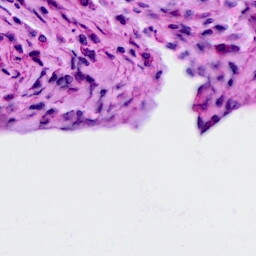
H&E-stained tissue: Cervix